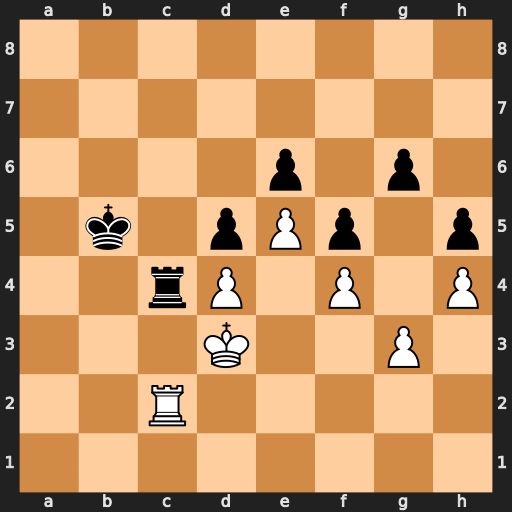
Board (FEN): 8/8/4p1p1/1k1pPp1p/2rP1P1P/3K2P1/2R5/8
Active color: w
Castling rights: -
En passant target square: -
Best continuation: Rxc4 dxc4+ Kc3